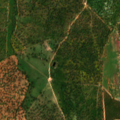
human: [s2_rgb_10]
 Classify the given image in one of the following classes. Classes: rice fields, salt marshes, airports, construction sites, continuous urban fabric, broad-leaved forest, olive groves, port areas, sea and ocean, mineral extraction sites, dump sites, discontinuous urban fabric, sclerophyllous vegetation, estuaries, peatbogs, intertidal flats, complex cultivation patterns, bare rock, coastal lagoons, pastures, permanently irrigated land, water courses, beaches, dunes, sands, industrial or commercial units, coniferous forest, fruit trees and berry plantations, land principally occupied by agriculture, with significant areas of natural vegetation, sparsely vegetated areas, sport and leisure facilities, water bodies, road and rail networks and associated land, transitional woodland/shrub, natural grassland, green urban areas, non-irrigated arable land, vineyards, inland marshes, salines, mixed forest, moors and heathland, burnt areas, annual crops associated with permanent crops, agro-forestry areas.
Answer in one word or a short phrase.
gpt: continuous urban fabric